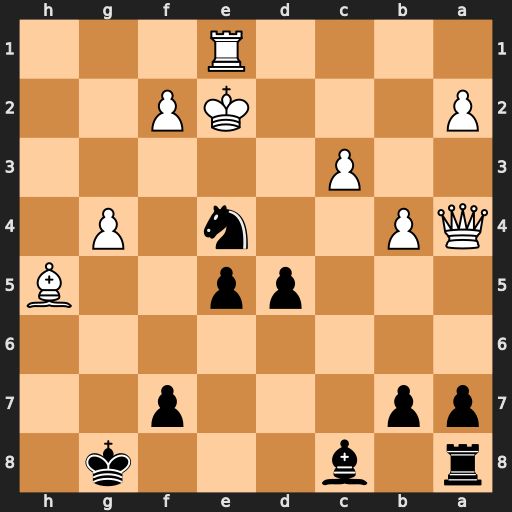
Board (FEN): r1b3k1/pp3p2/8/3pp2B/QP2n1P1/2P5/P3KP2/4R3
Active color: b
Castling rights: -
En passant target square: -
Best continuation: Nxc3+ Kd2 Nxa4